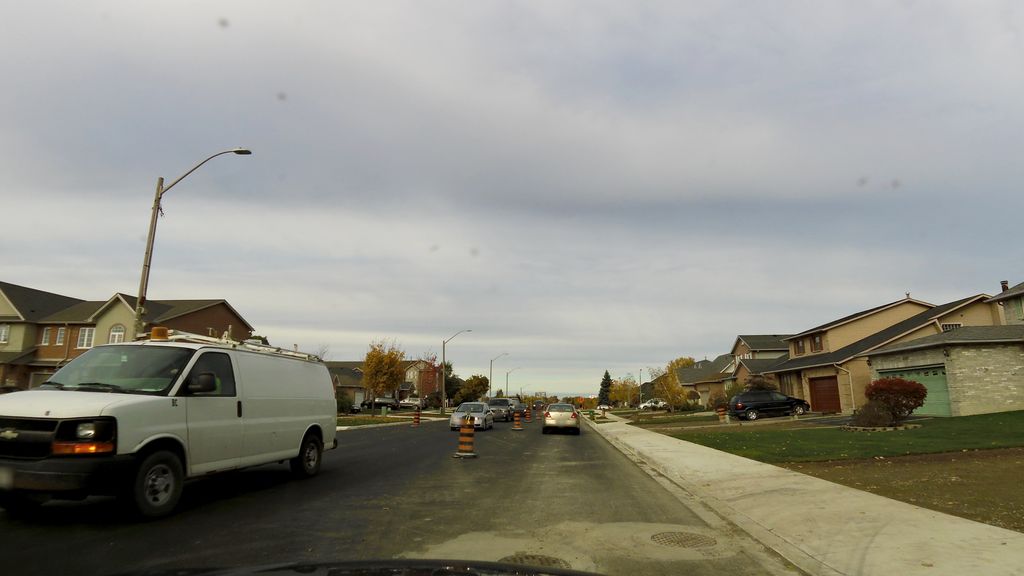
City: hamilton